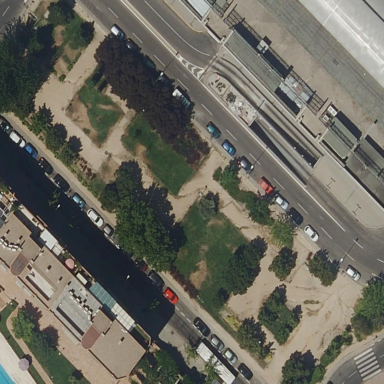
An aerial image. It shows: Park.